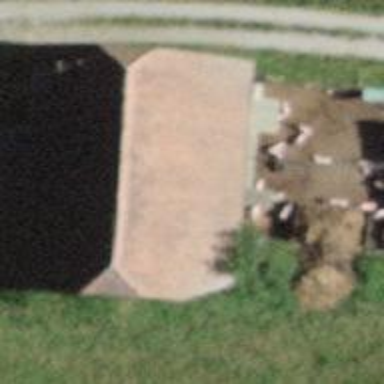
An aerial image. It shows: Rural barn.